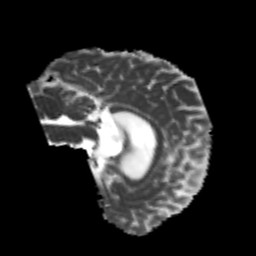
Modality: MD
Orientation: sagittal
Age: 20
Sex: male
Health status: healthy
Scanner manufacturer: philips
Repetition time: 7.39 s
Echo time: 0.08599 s